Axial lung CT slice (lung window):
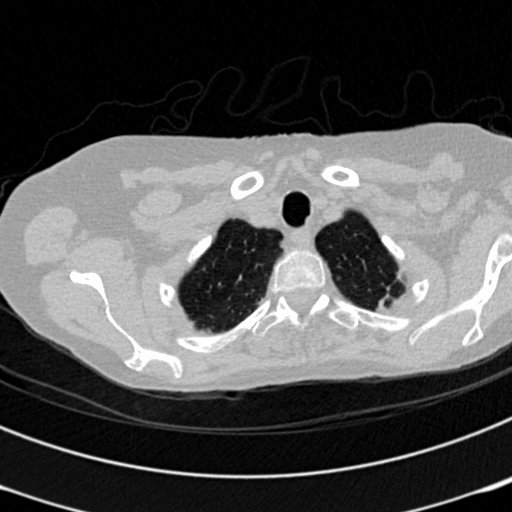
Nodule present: no